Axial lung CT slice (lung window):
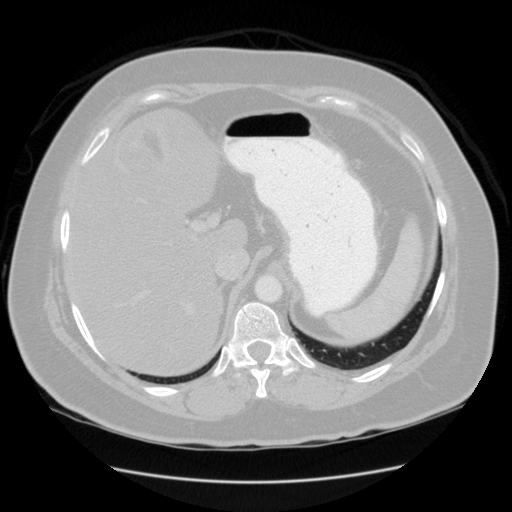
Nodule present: no